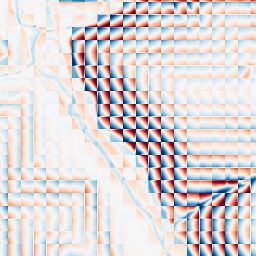
Category: wavelet
Decomposition family: wavelet_biorthogonal
Decomposition parameters: wavelet: bior1.3
level: 4
Upsampling method: sinc_hamming
Upsampling parameters: scale: 4
kernel_size: 8
Upsampling scale: 4